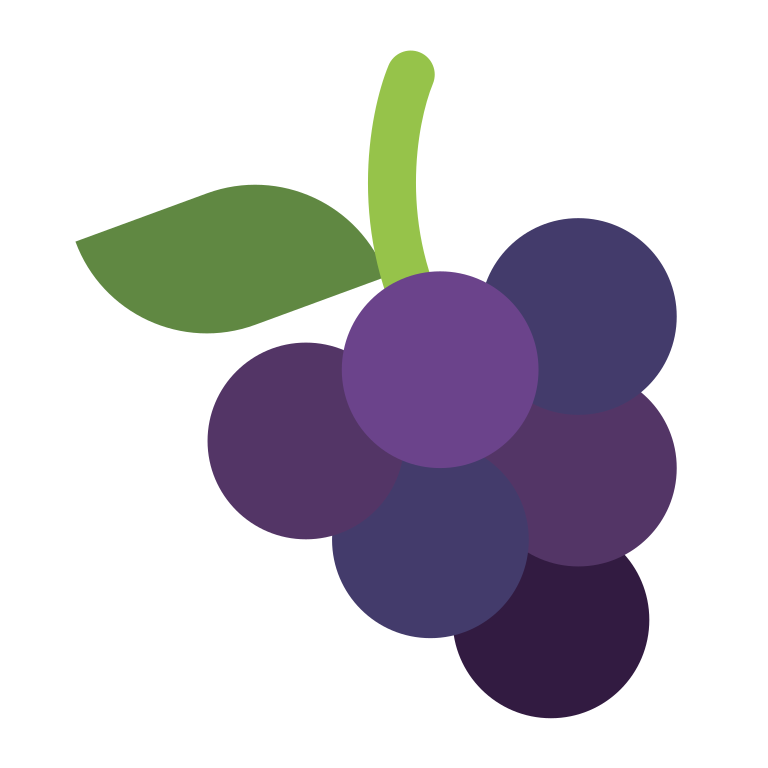
grapes flat